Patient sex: F
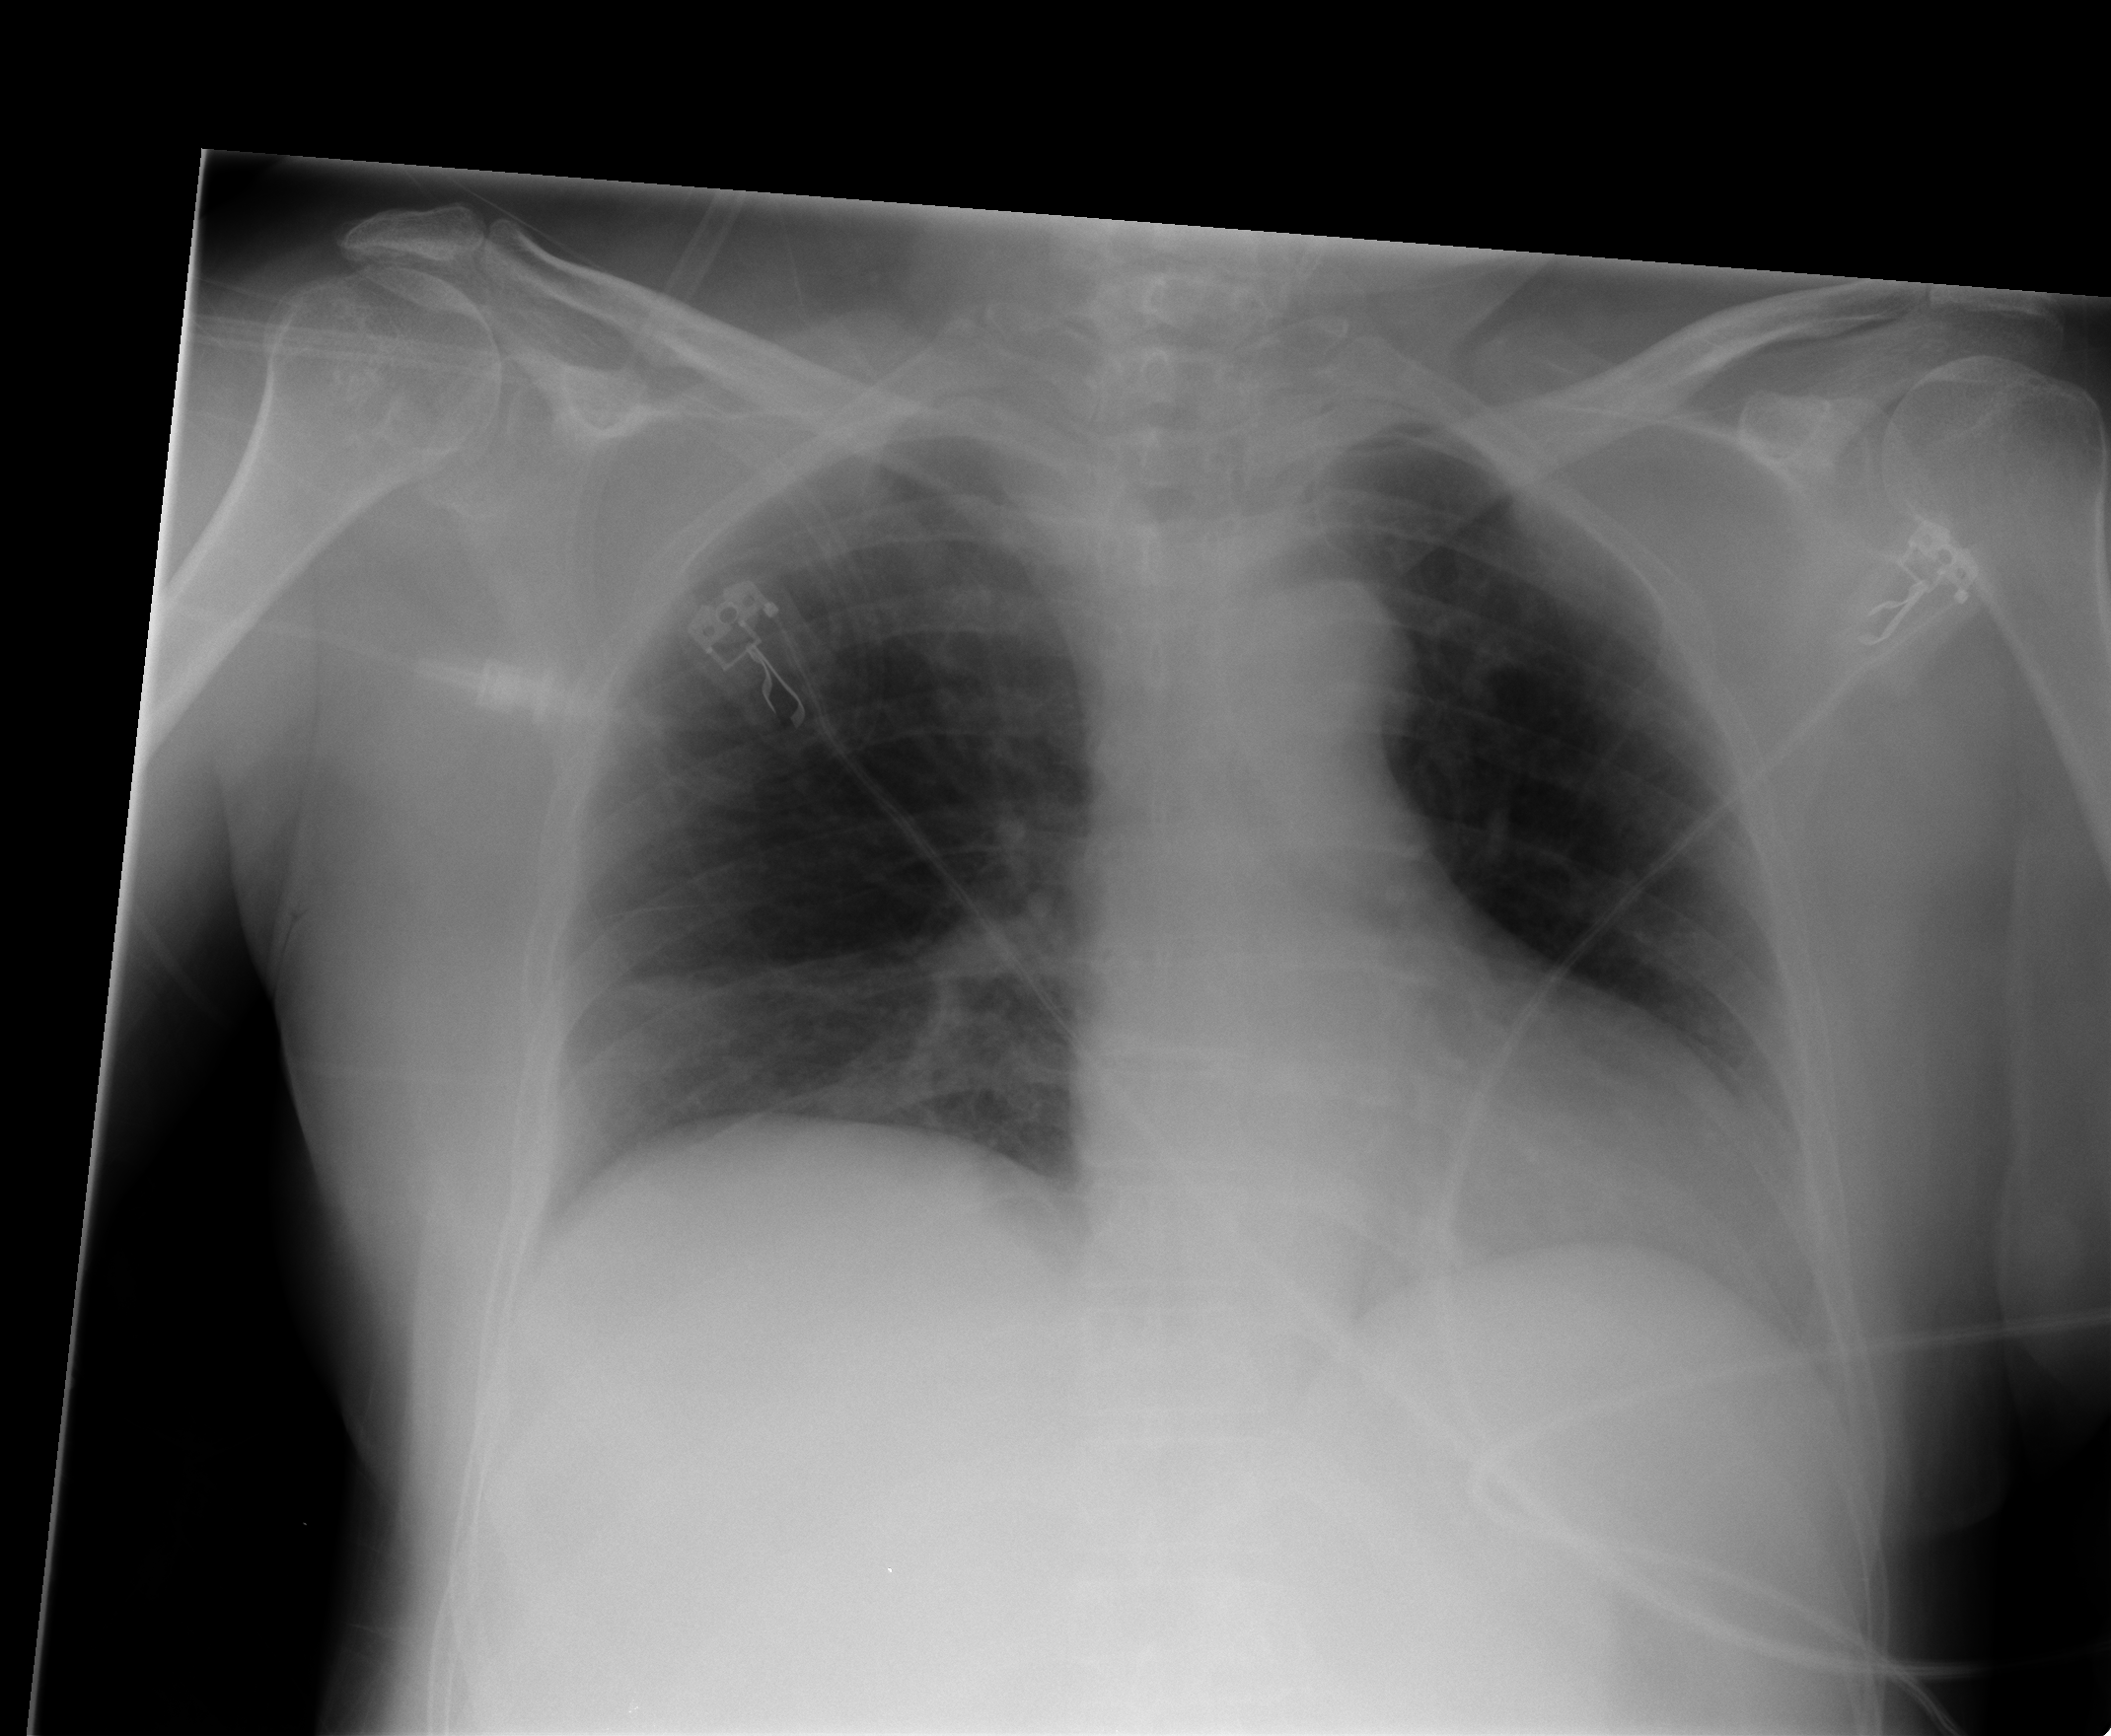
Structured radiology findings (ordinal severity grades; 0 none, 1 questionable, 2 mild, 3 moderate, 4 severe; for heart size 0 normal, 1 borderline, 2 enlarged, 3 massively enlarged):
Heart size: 1
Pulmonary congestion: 0
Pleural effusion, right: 0
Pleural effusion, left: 1
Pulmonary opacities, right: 1
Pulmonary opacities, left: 0
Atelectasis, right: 2
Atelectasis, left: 2